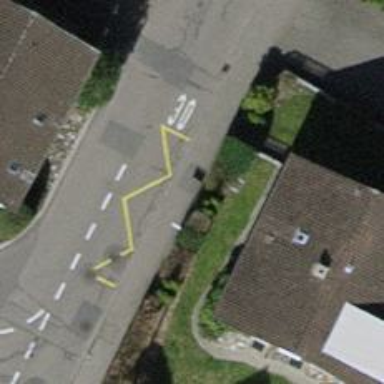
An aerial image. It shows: Bus stop with platform for public transport.